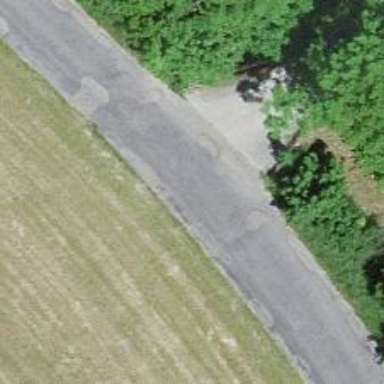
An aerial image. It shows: Service road on bridge.